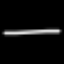
Label: line